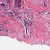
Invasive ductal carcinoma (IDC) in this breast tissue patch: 1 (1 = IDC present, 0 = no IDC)